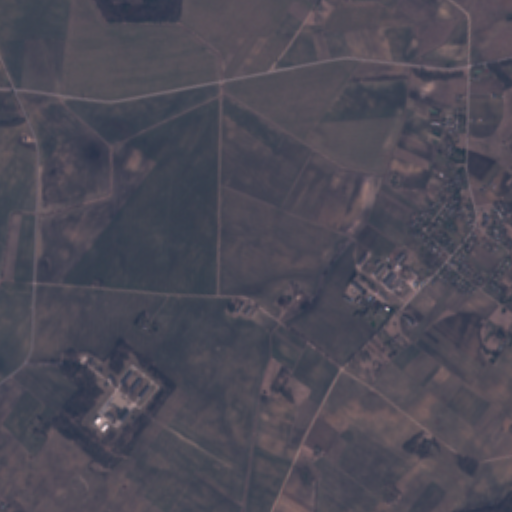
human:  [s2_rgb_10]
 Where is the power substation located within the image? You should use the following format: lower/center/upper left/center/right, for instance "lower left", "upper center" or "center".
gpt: The power substation is located in the center right of the image.
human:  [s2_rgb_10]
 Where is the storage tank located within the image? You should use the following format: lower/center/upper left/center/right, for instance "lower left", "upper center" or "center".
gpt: The storage tank is located in the center right of the image.
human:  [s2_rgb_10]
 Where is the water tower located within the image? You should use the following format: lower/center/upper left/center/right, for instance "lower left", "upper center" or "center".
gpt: The water tower is located in the center right of the image.
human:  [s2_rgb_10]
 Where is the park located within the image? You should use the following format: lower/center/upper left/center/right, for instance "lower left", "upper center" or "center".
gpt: There is no park in the image.